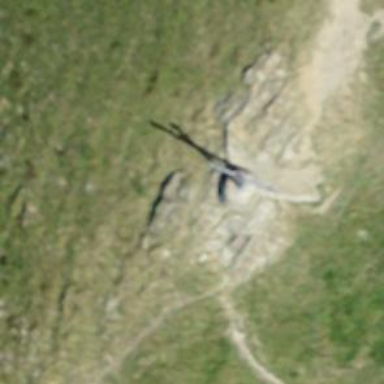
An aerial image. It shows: Historic wayside cross.